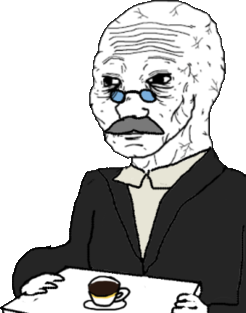
Label: 5_Tired_Wojak